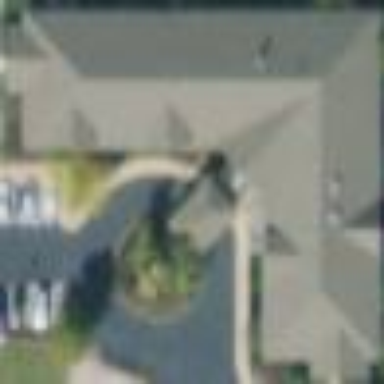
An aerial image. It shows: Nursing home building.